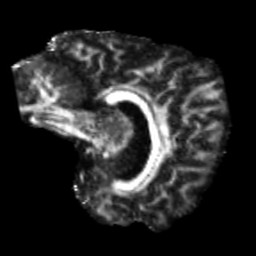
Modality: FA
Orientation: sagittal
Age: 42
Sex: male
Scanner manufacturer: siemens
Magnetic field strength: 3 T
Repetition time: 5.47 s
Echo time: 0.0854 s